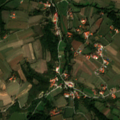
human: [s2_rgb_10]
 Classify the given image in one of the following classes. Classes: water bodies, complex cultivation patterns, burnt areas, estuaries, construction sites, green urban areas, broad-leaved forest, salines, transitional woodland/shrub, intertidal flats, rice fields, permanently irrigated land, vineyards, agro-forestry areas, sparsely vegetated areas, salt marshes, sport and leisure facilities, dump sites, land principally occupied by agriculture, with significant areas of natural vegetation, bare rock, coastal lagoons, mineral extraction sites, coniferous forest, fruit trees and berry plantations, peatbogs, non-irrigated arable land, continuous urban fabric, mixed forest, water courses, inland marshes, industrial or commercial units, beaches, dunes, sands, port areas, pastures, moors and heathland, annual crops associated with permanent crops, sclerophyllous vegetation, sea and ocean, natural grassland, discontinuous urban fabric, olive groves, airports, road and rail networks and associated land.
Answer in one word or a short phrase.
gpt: non-irrigated arable land, complex cultivation patterns, land principally occupied by agriculture, with significant areas of natural vegetation, broad-leaved forest